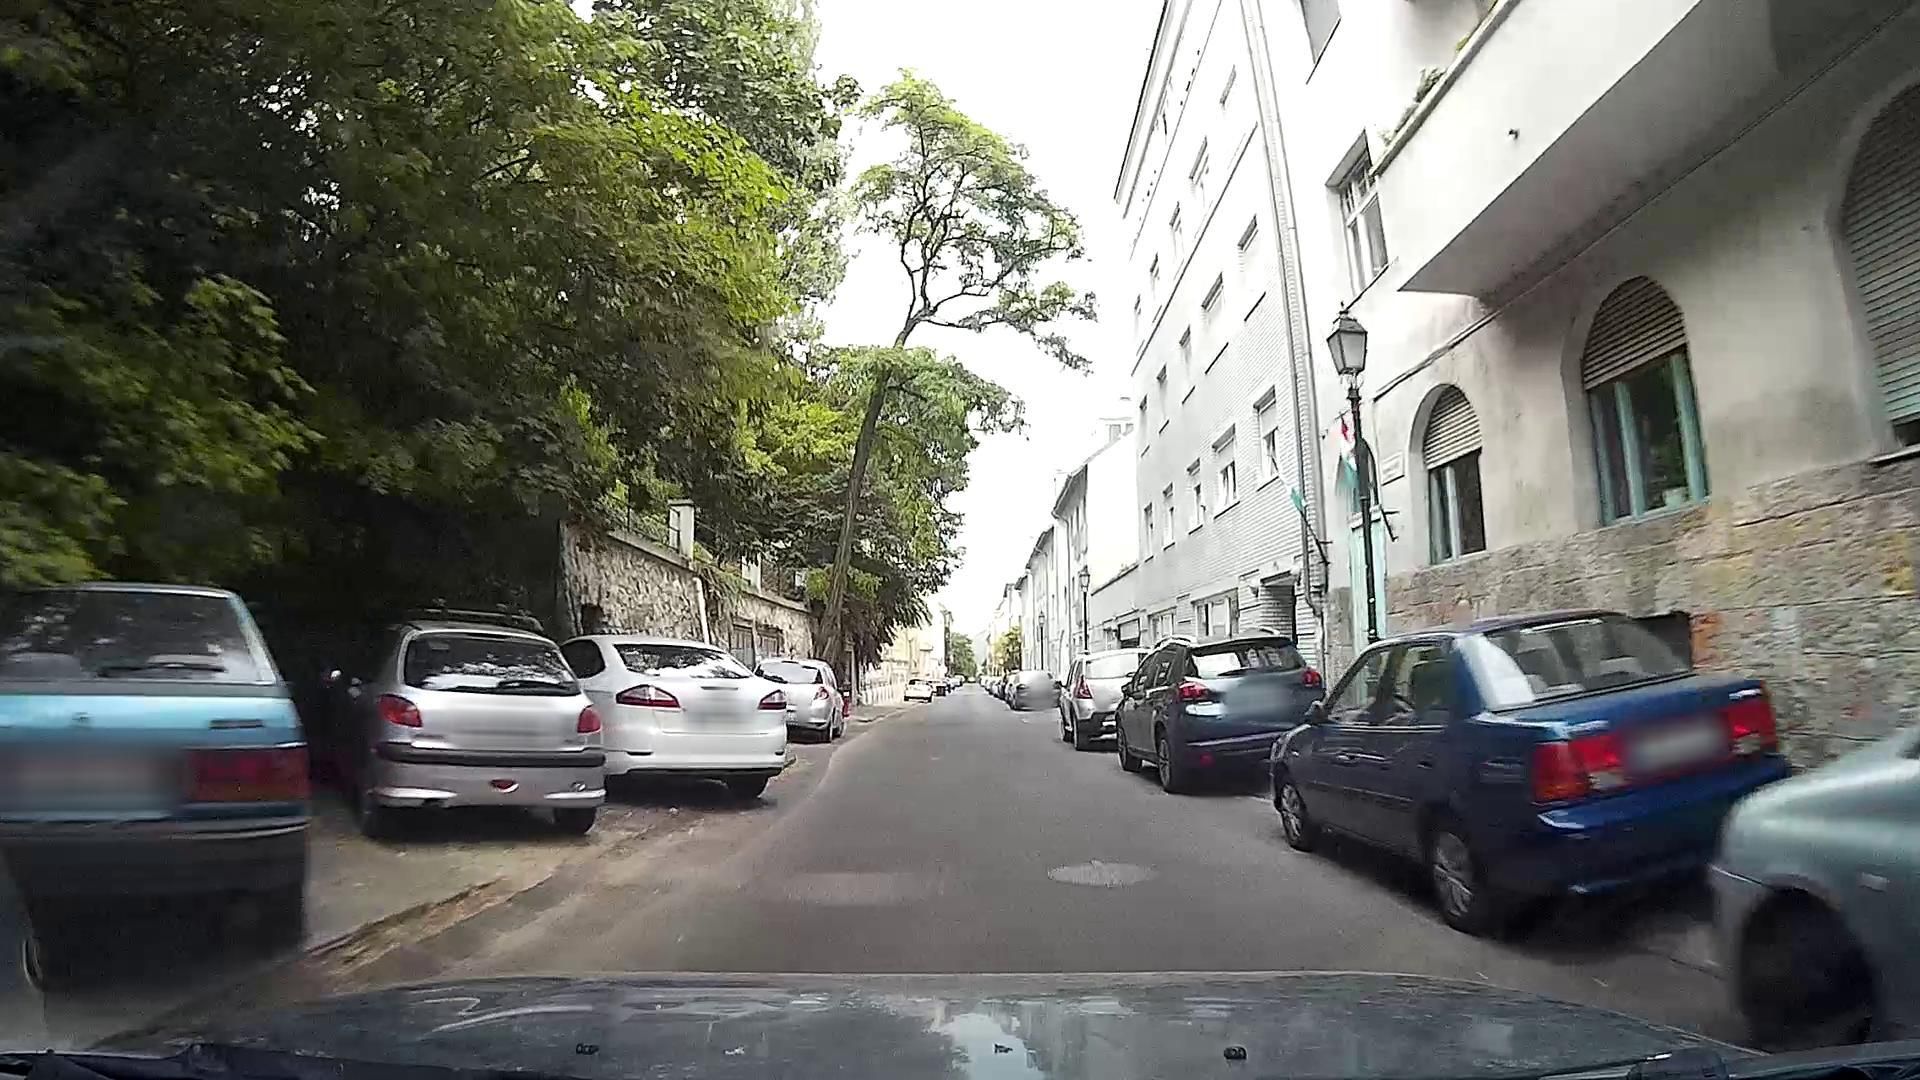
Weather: clear
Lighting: day
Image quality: good
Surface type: driving surface
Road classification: residential
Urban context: urban centre
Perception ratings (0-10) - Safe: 5.84, Lively: 7.75, Beautiful: 8.3, Boring: 3.1, Depressing: 3.51, Wealthy: 7.59